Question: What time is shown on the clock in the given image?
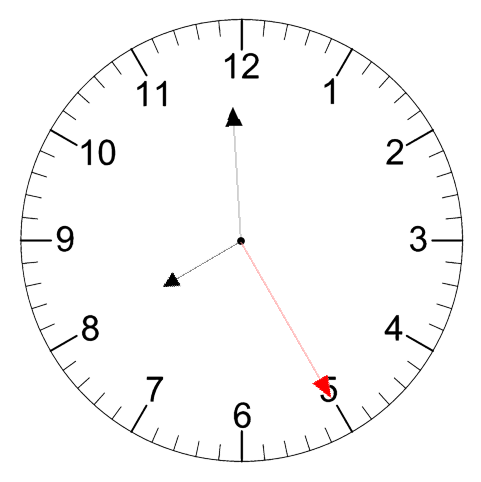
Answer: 07:59:25